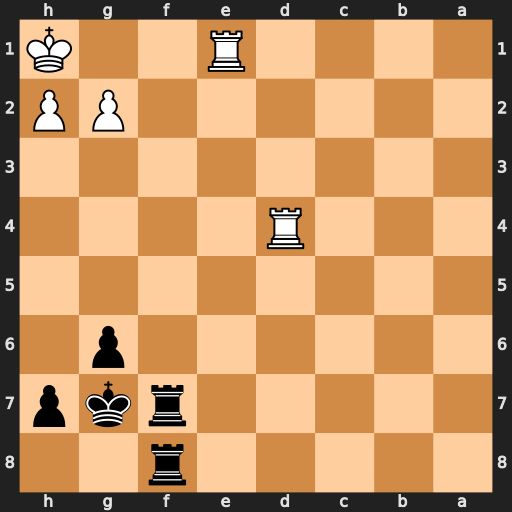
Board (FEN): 5r2/5rkp/6p1/8/3R4/8/6PP/4R2K
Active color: b
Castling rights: -
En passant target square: -
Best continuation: Rf1+ Rxf1 Rxf1#